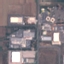
Label: Industrial